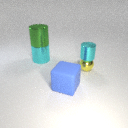
small cyan metal cylinder above small yellow metal sphere